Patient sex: M
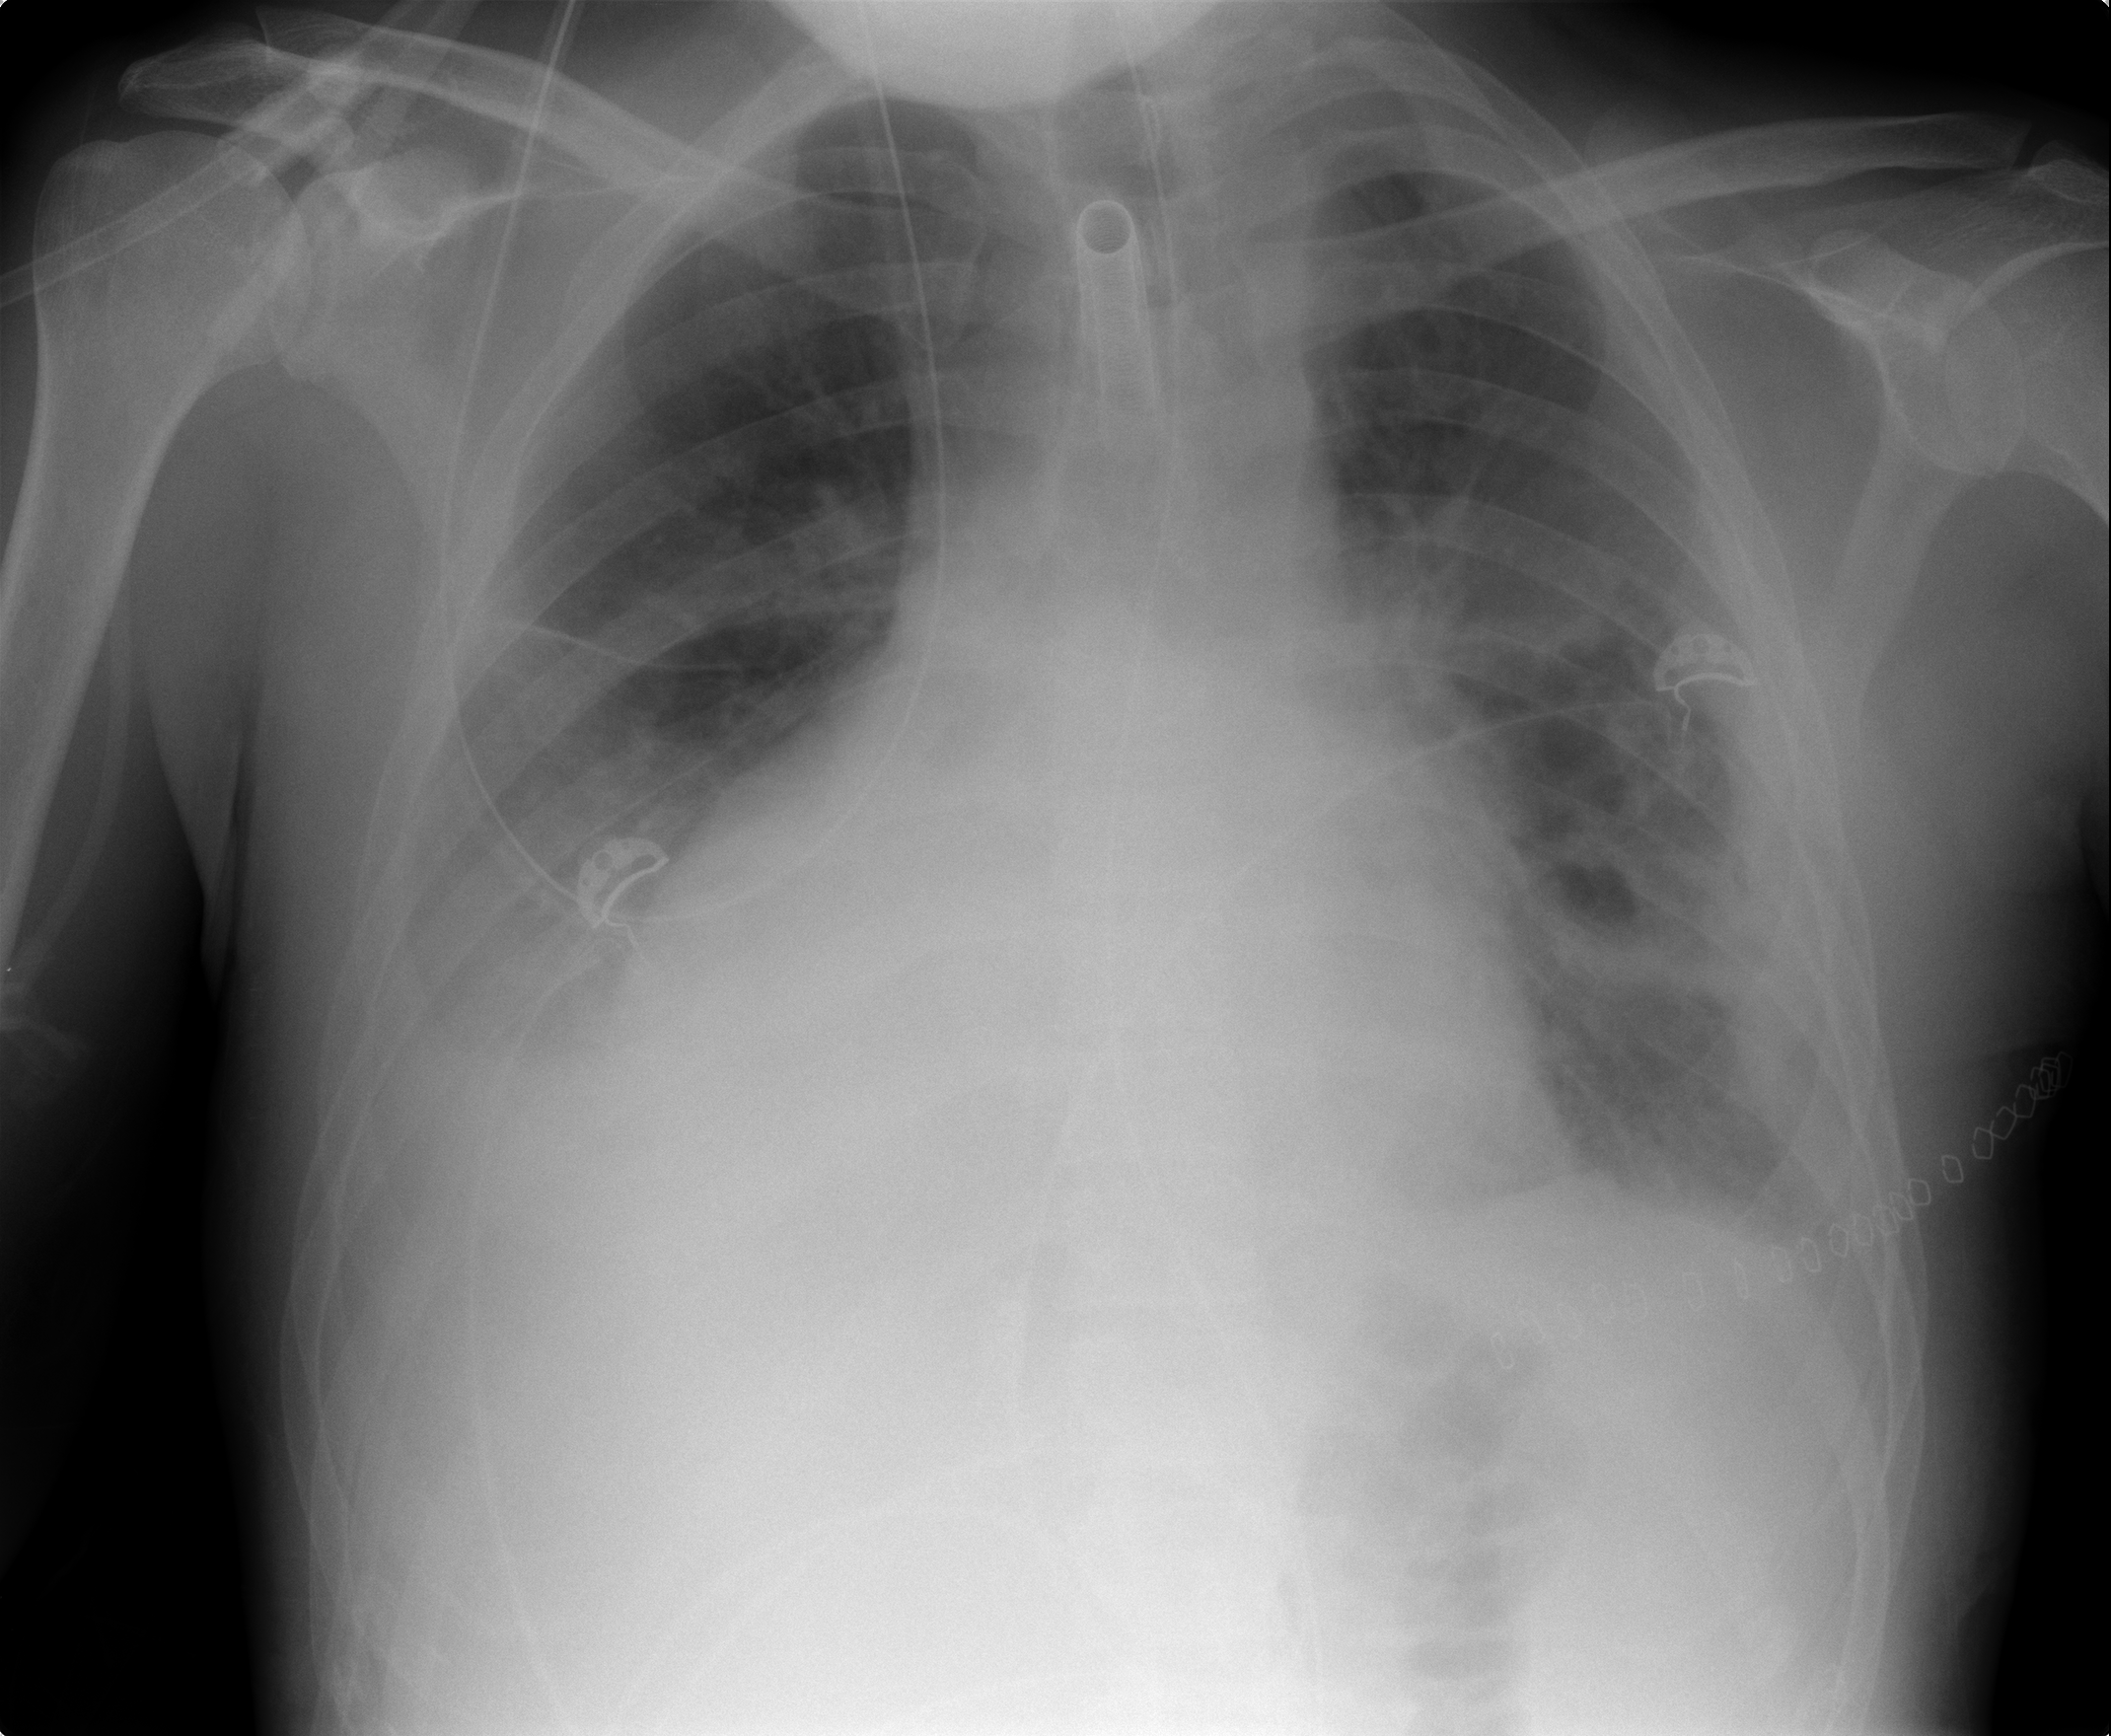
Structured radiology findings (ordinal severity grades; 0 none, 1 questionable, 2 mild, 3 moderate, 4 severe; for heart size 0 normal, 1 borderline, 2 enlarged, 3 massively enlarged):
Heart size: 2
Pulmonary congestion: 0
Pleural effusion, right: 2
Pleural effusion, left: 2
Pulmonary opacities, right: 0
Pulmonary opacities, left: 2
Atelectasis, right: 2
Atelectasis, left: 2